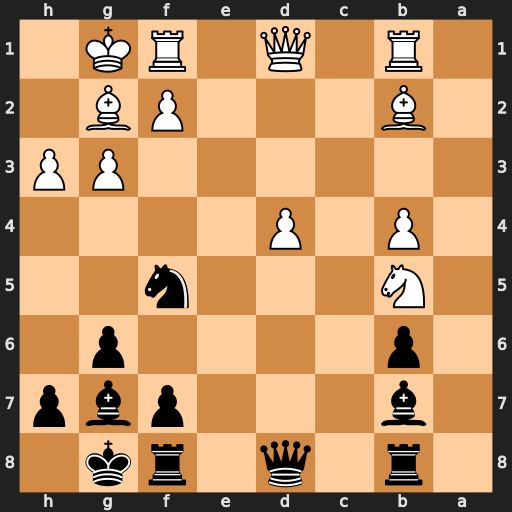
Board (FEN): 1r1q1rk1/1b3pbp/1p4p1/1N3n2/1P1P4/6PP/1B3PB1/1R1Q1RK1
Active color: b
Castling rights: -
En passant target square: -
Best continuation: Bxg2 Kxg2 Qd5+ Qf3 Qxb5